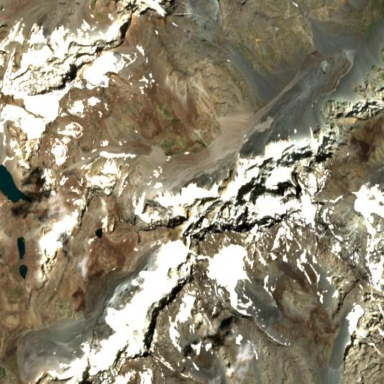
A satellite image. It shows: Stunning view of glacier.